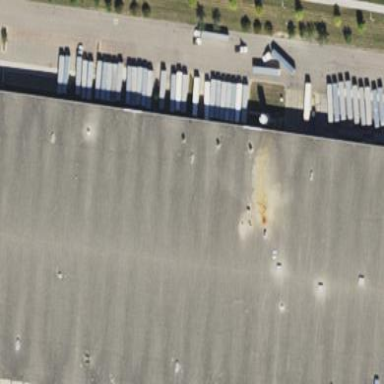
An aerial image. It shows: Warehouse building.